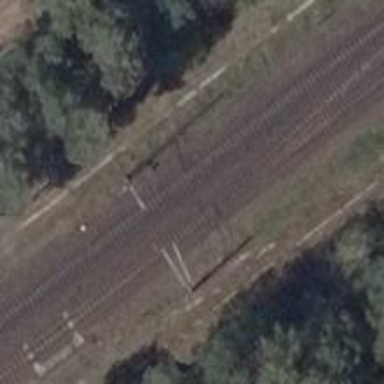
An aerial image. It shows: Railway milestone with catenary mast.